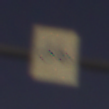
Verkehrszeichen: RadverkehrOhnePfeilsymbol
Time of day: Night
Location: Outdoor (Suburban)
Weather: PartlyCloudy
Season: NotSpecified
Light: Artificial